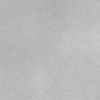
Atmospheric dust classification: dusty